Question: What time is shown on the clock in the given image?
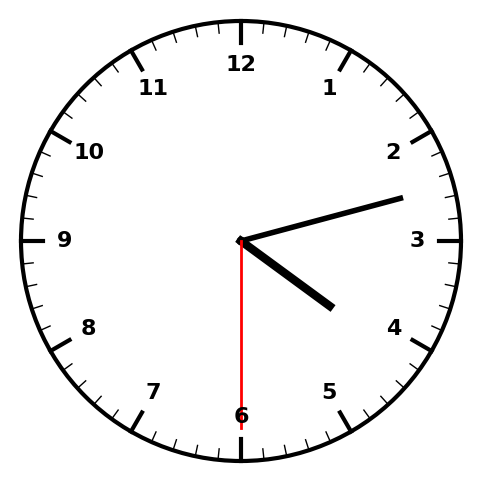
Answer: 04:12:30